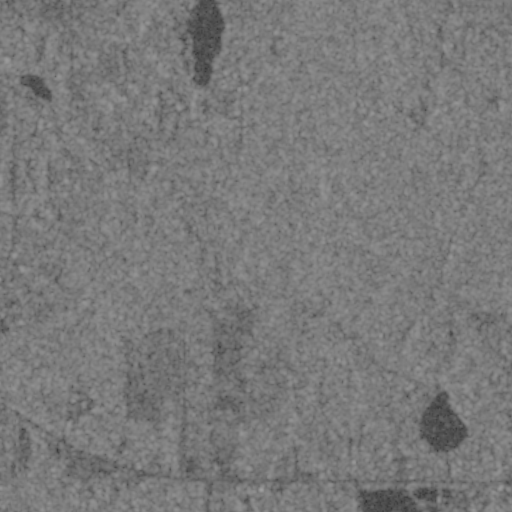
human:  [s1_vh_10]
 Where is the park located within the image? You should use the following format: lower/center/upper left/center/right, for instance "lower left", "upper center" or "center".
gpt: The park is located in the lower right of the image.
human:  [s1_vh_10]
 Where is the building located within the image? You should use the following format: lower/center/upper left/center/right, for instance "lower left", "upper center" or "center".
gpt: The building is located in the lower left of the image.
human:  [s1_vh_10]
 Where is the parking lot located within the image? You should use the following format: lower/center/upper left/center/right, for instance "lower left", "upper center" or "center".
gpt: There is no parking lot in the image.

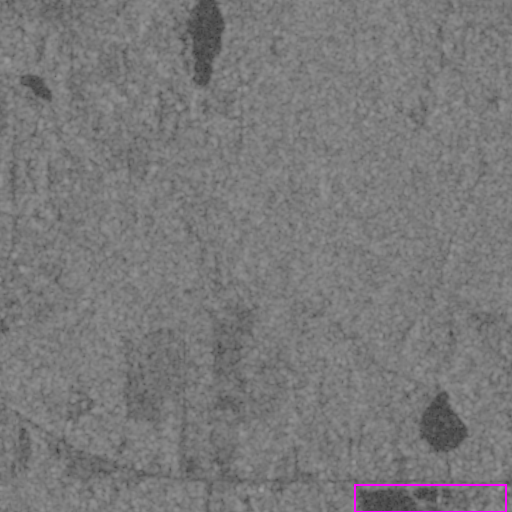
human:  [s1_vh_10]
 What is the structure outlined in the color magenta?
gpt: The structure outlined in magenta is a park.
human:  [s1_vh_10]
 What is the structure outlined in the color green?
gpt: There is no green outline.